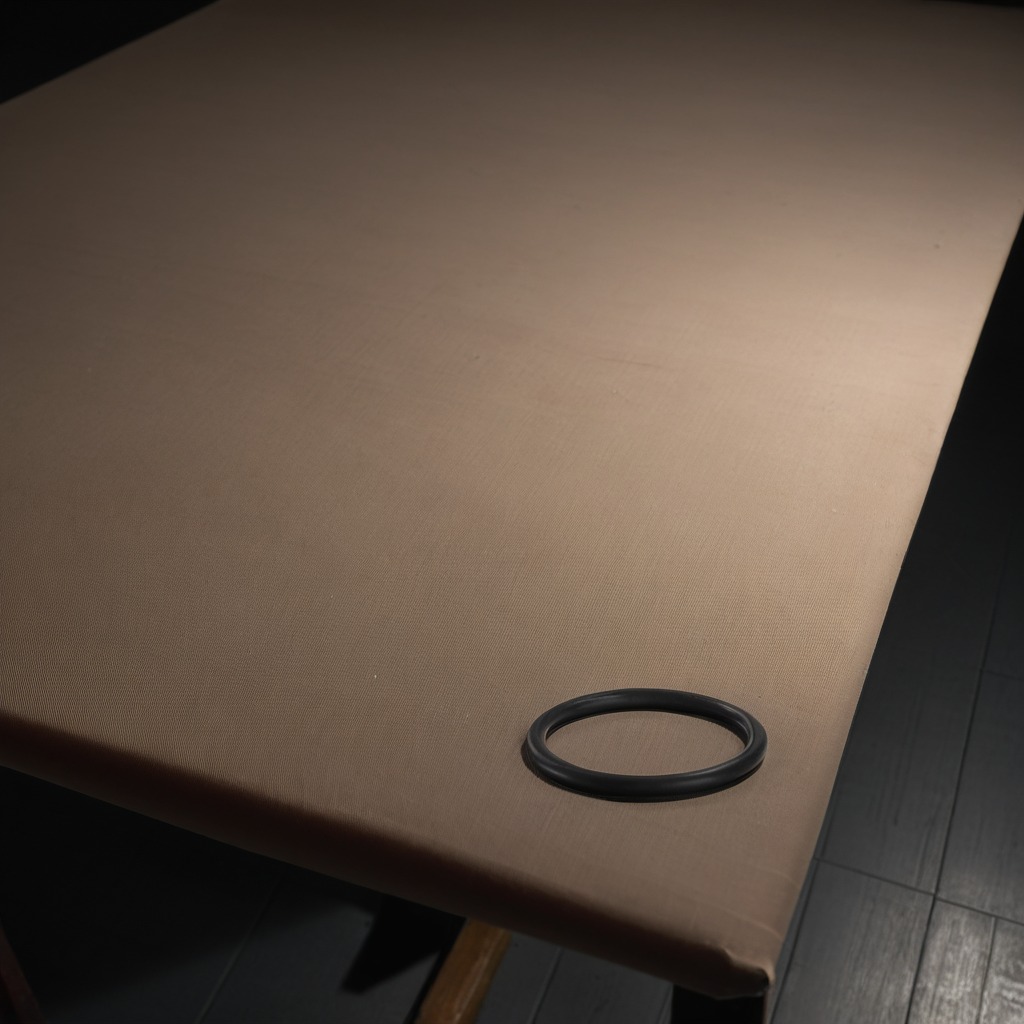
A rubber O-ring lying on a wooden table inside a workshop at night.